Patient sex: F
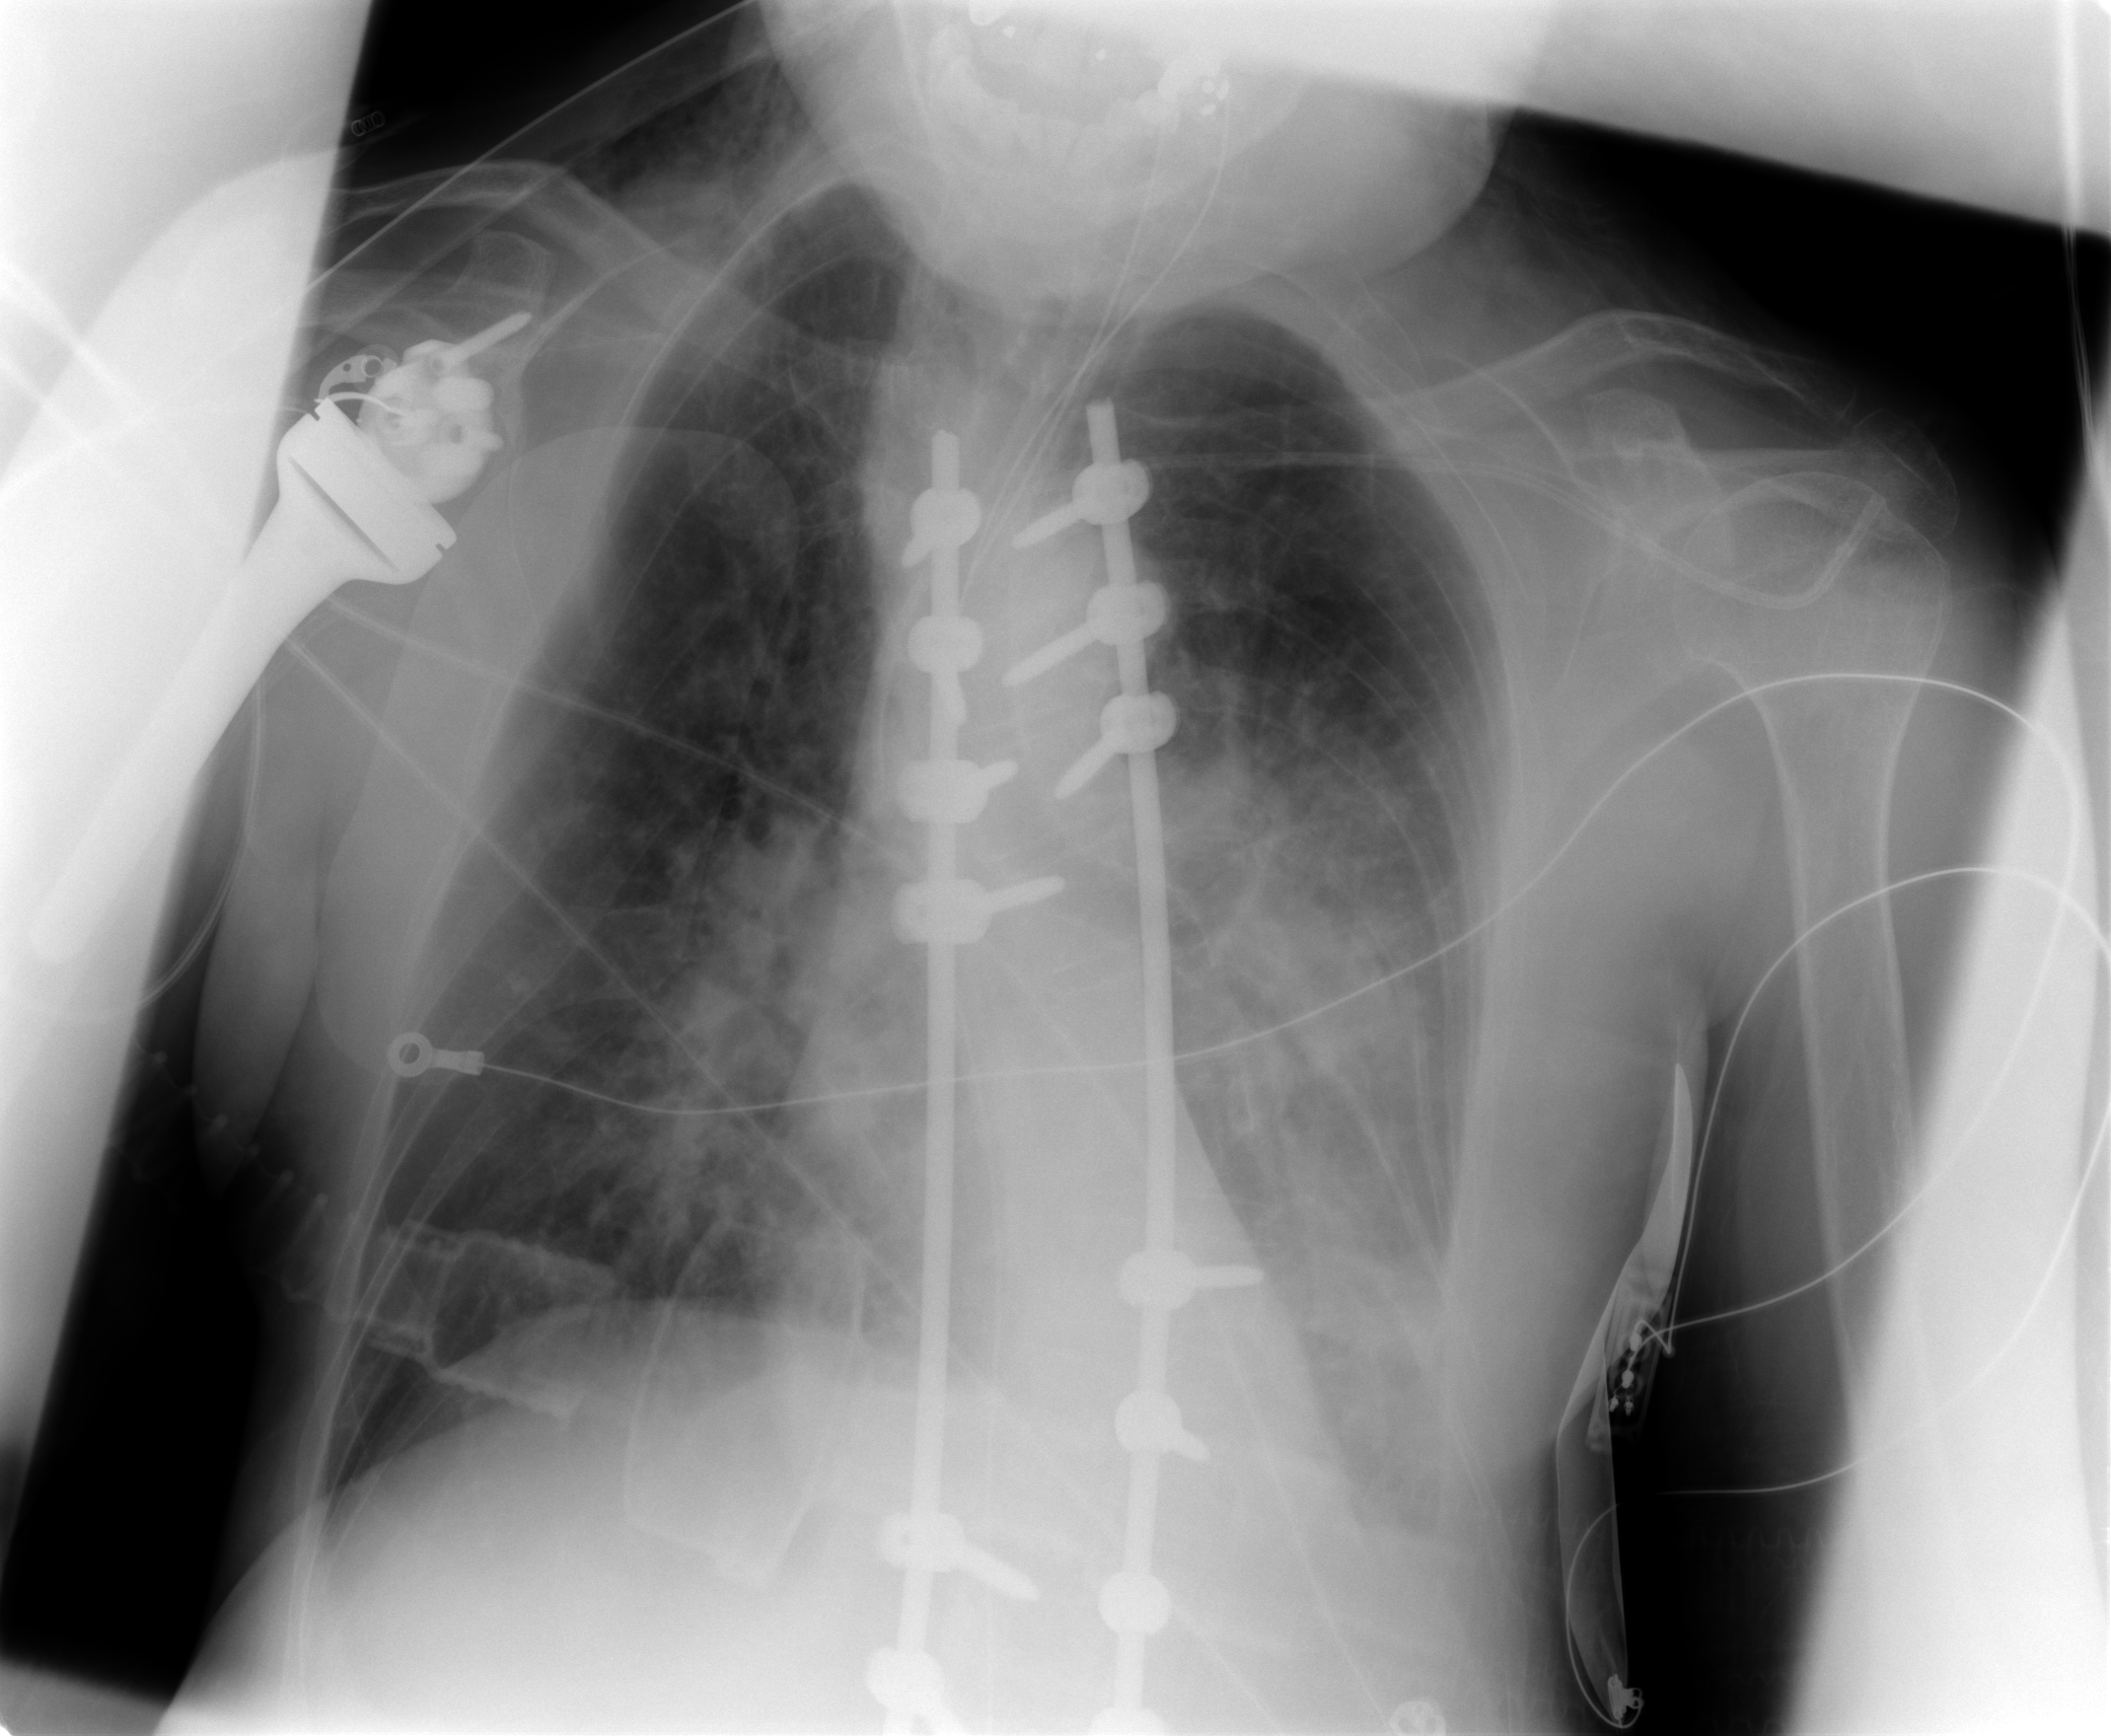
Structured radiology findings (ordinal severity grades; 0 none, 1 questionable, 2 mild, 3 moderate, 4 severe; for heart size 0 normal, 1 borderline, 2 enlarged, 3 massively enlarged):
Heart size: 0
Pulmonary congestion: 2
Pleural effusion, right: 0
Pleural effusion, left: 0
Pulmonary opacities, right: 1
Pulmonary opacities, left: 3
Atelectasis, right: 2
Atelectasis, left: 3